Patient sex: F
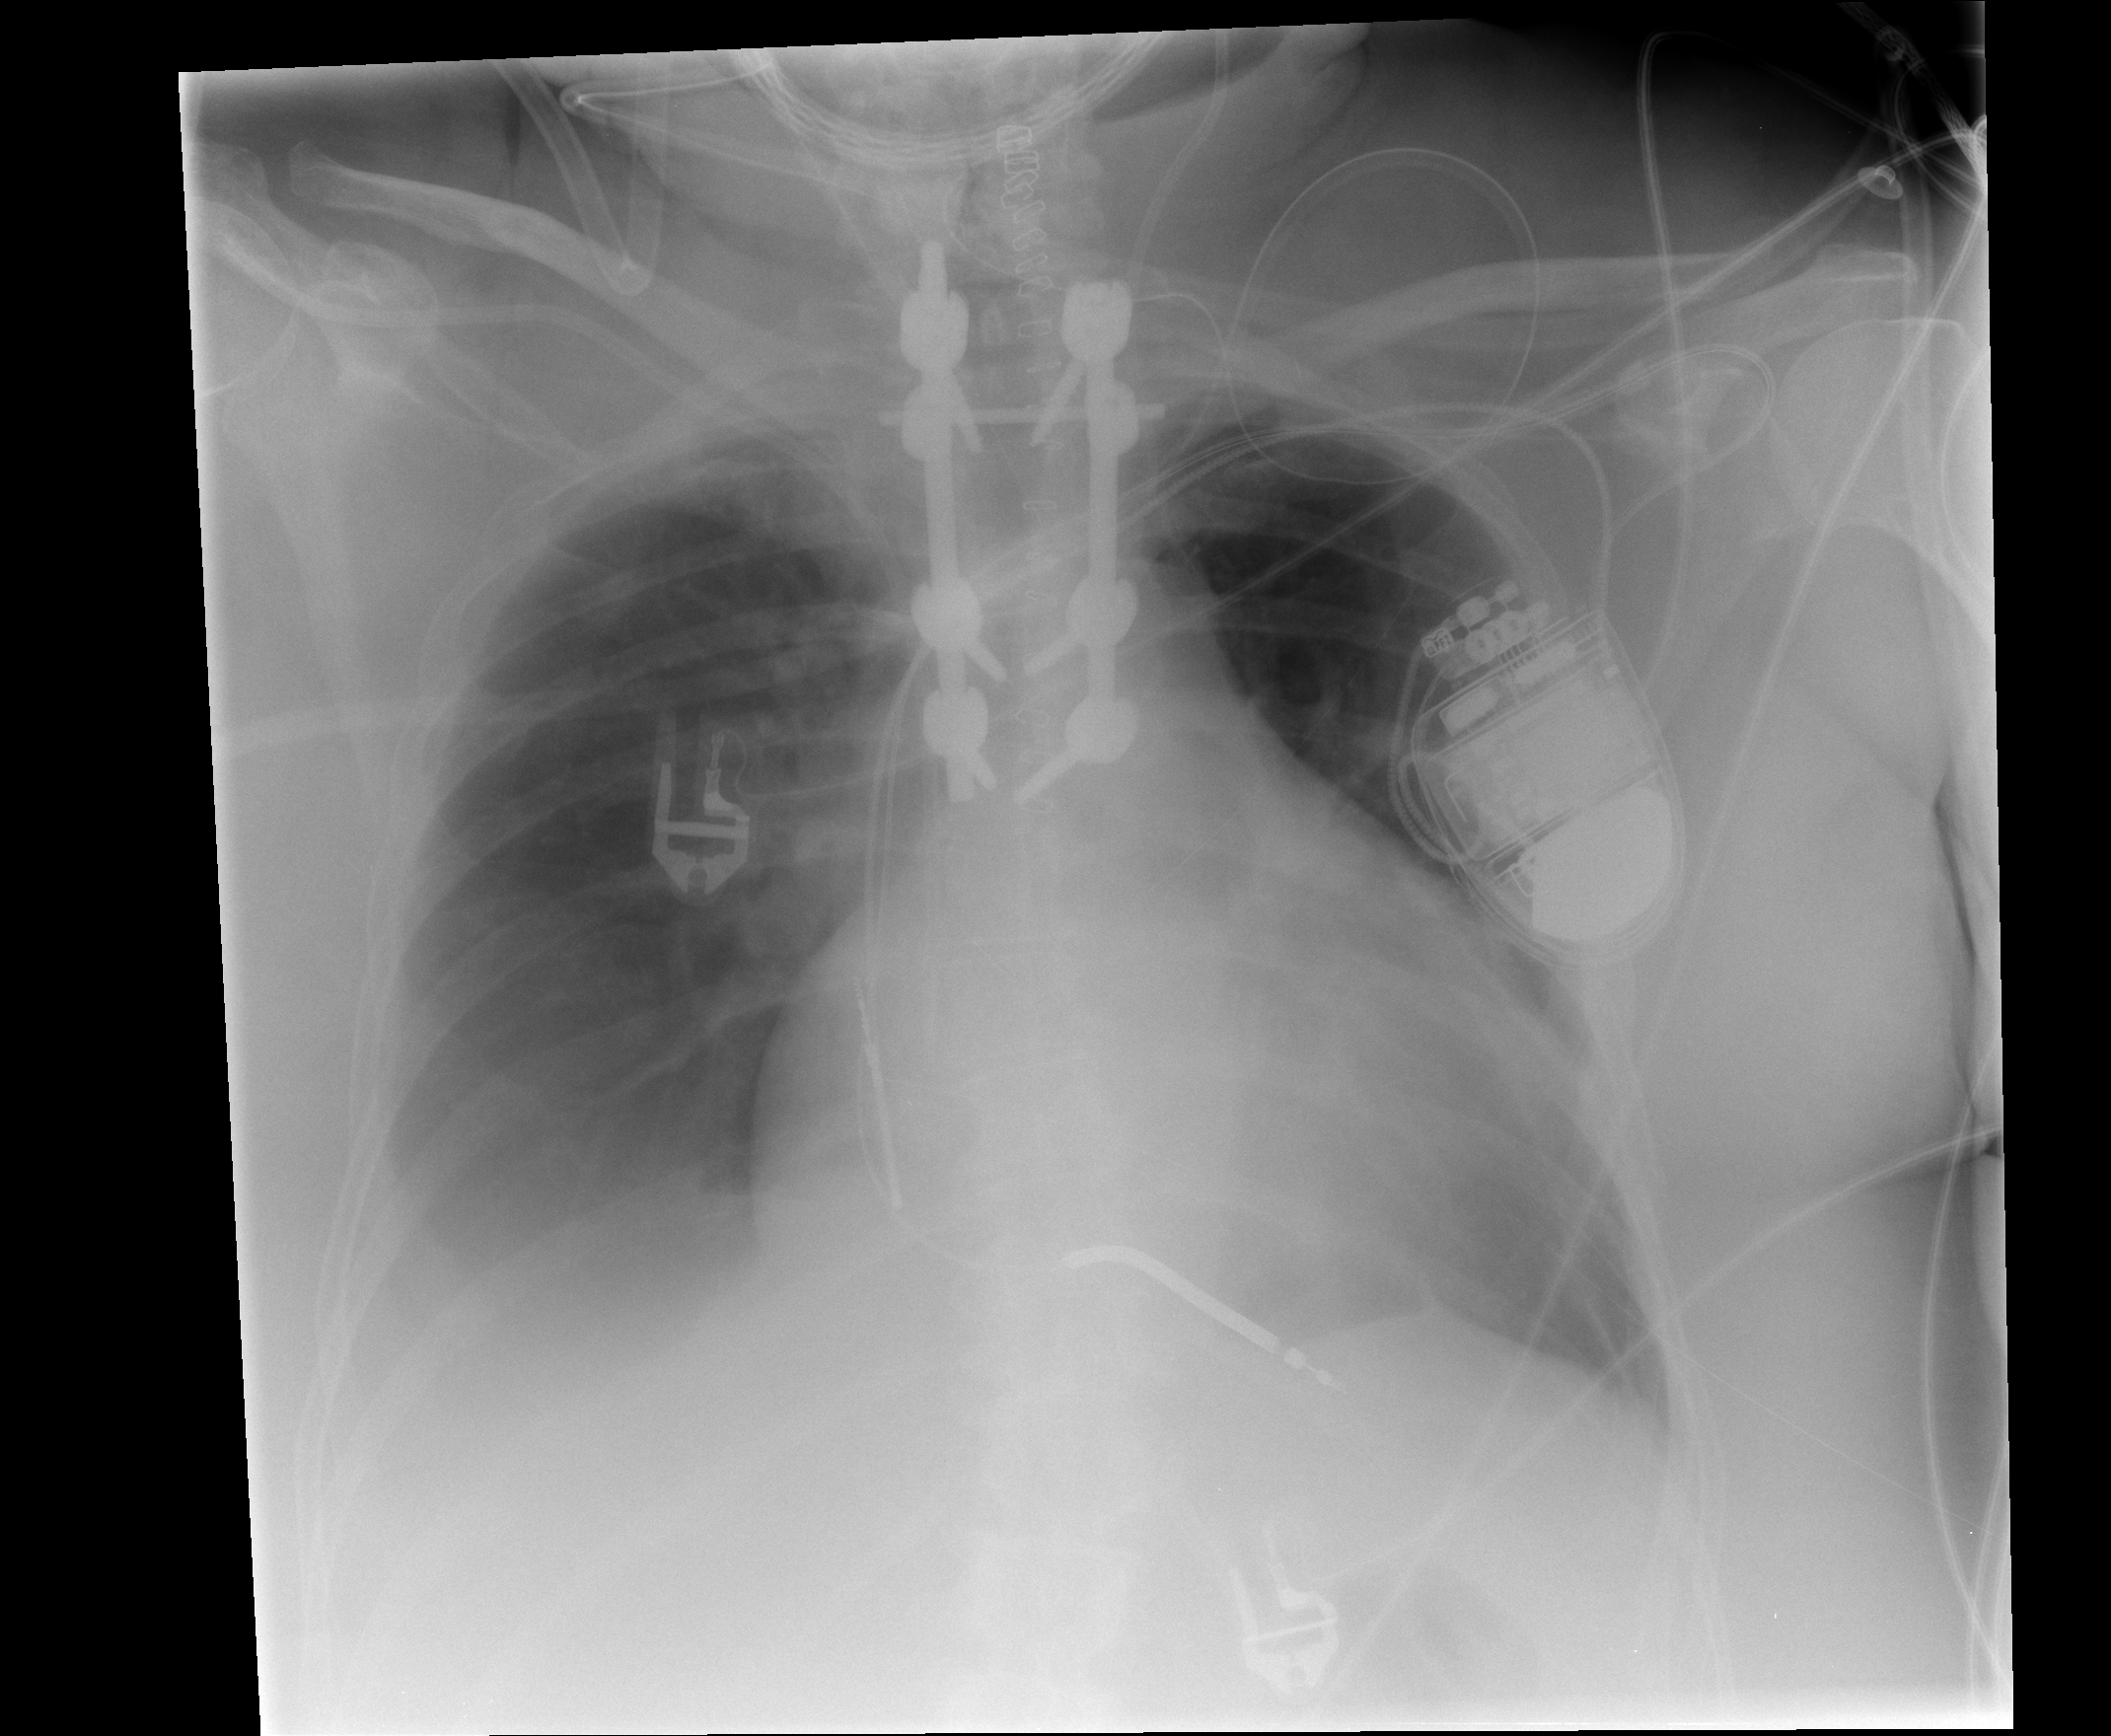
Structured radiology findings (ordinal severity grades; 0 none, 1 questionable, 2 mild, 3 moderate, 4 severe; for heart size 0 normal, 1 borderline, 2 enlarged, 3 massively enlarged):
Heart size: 3
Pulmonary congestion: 2
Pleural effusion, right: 2
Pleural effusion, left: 0
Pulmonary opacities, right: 0
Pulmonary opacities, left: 0
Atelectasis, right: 2
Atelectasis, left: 2